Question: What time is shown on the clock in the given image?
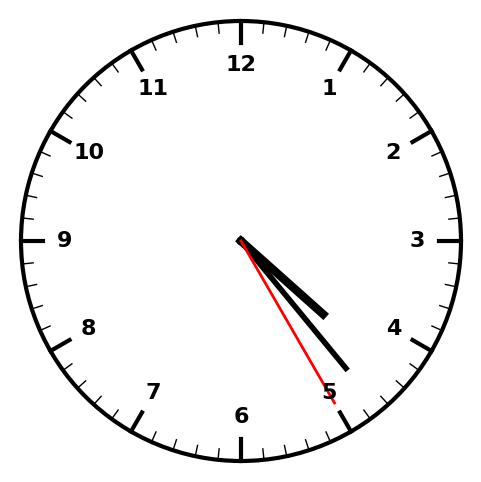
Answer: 04:23:25